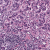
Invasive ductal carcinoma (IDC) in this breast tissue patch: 1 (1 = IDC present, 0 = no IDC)